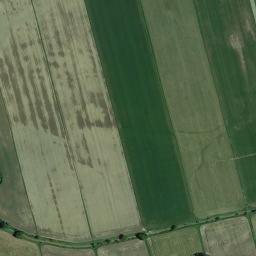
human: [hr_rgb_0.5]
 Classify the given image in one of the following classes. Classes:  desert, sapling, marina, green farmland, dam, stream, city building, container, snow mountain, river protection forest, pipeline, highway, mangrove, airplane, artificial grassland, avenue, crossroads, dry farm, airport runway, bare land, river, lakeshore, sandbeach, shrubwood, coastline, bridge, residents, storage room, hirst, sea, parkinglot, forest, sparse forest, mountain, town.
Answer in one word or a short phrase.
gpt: green farmland